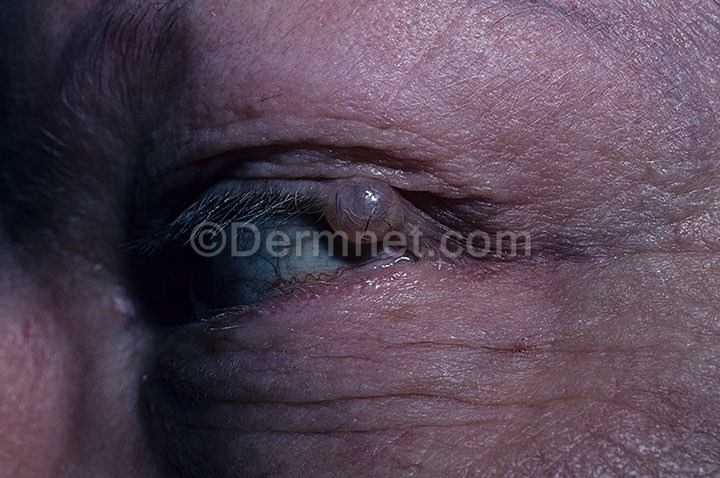
Disease: Seborrheic Keratoses and other Benign Tumors